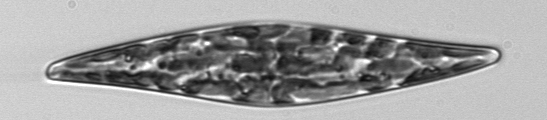
Label: Pleurosigma